Field crop: maize
Growth stage: 1
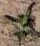
Species: atriplex